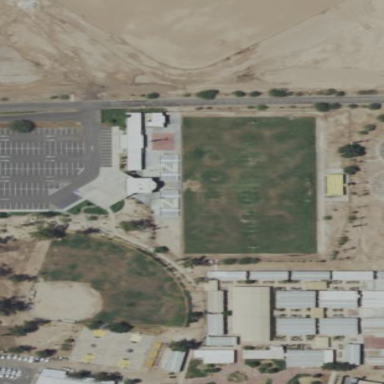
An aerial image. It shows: American football pitch for leisure and sport activities.